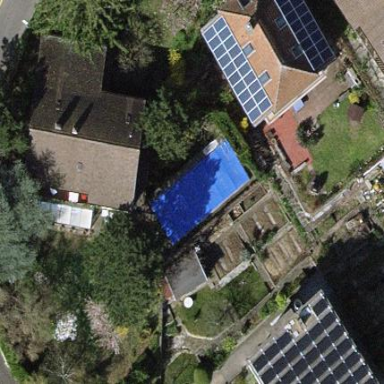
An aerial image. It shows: Outdoor personal swimming pool situated in leisure land.